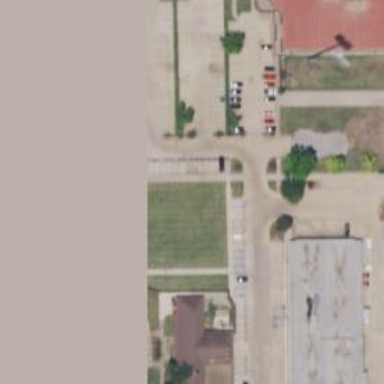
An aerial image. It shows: Parking space.